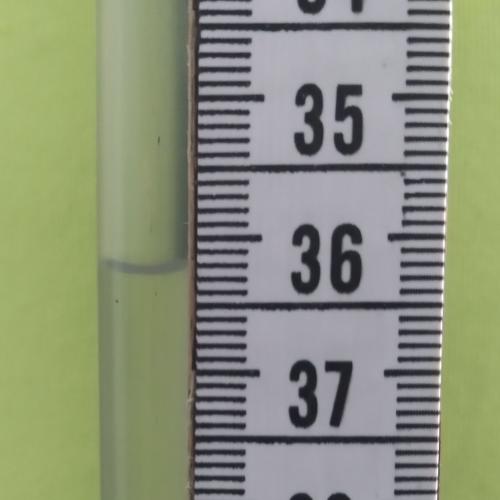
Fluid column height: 36.2 cm